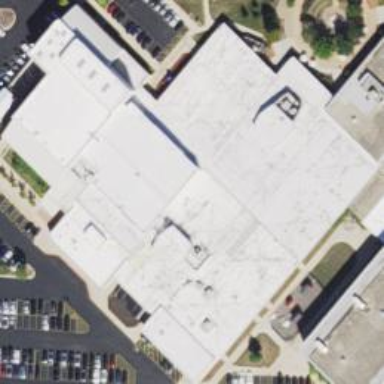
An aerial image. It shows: Part of building with white roof.